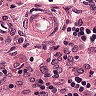
Metastatic tissue present: no